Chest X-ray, PA view. Patient: 64 years old, sex F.
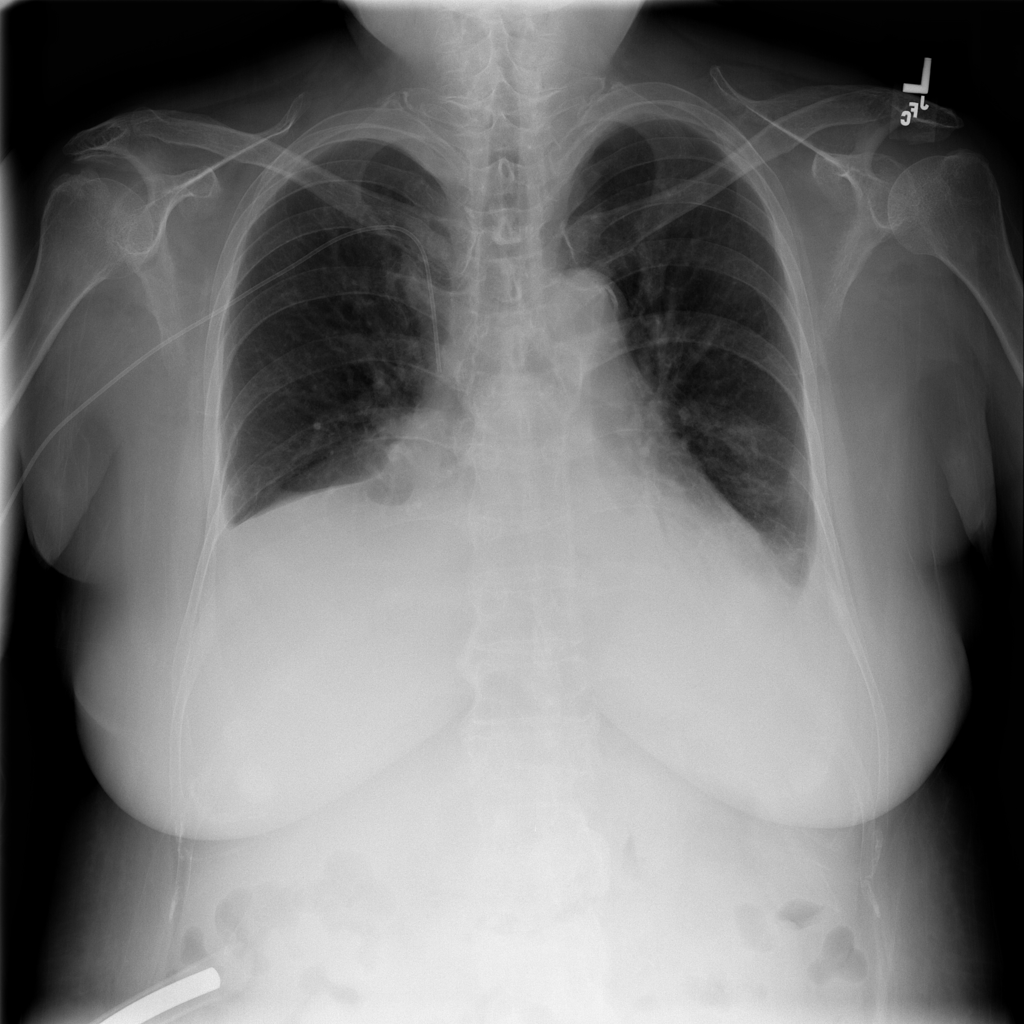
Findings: Effusion